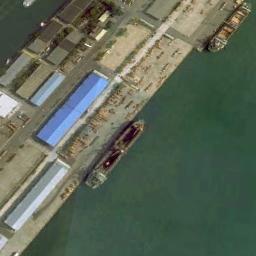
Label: ship